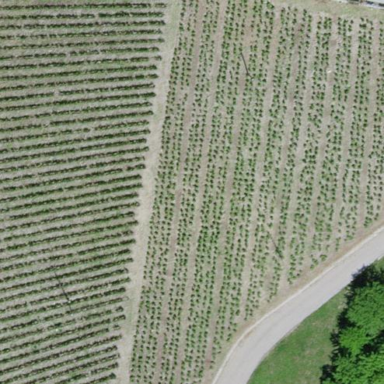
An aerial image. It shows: Vineyard with grape crops.